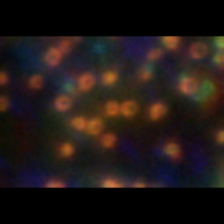
Taxon: Phaeocystis
Group: Other